Question: # How can i put tab as like this at above..
i want this type of tab when i click item it show on above,can anyone give snippet or links..
and please tell brief if available how can i do this..
as show in figure the red rectangle is there any android tools for that or library....
or directly i can do by code??
Thanks in advance
## Rectangle describe what i want
belove is image

..
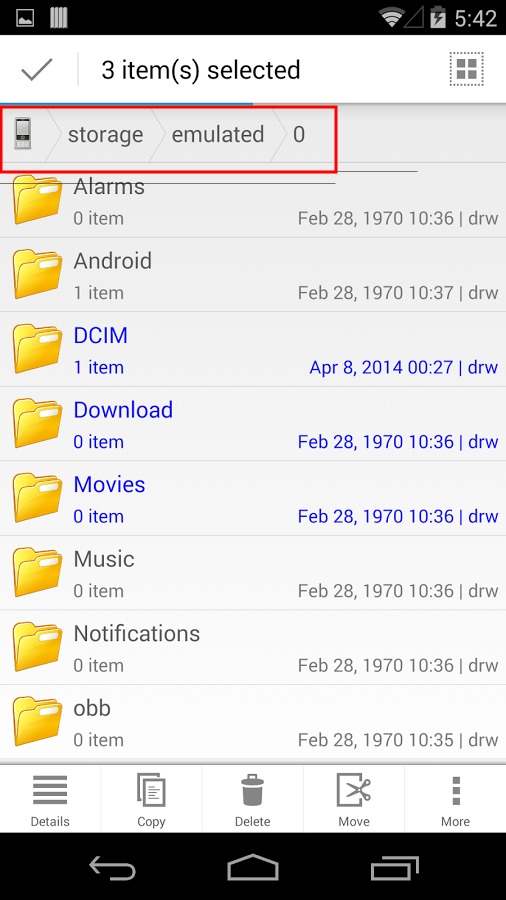
Answer: I have made a simple project for you. You should make it more beautiful as I wasn't focusing on that, just on the code.
First add these values to your
'''
<resources>
<color name="buttonGrey">#7A7A7A</color>
<color name="layoutHolderStartColor">#F7F7F7</color>
<color name="layoutHolderEndColor">#E1E1E1</color>
</resources>
'''
Next create some background for the button holder and name it
'''
<shape xmlns:android="http://schemas.android.com/apk/res/android">
<gradient
android:startColor="@color/layoutHolderStartColor"
android:endColor="@color/layoutHolderEndColor"
android:angle="270"
/>
<corners android:radius="3dp" />
</shape>
'''
Now create
'''
<RelativeLayout
xmlns:android="http://schemas.android.com/apk/res/android"
android:layout_width="match_parent"
android:layout_height="match_parent"
>
<RelativeLayout
android:id="@+id/pathHolder"
android:layout_width="match_parent"
android:layout_height="35dp"
android:layout_alignParentTop="true"
android:background="@drawable/gradient_button_holder"
android:gravity="center_vertical">
<Button
android:id="@+id/btnAdd"
android:layout_width="29dp"
android:layout_height="29dp"
android:layout_alignParentRight="true"
android:layout_marginBottom="3dp"
android:layout_marginLeft="3dp"
android:layout_marginRight="3dp"
android:layout_marginTop="3dp"
android:background="@color/buttonGrey"
android:gravity="center"
android:onClick="onBtnAdd"
android:text="+"
android:textSize="15sp"/>
<ImageView
android:layout_width="wrap_content"
android:layout_height="wrap_content"
android:contentDescription="@string/app_name"
android:src="@drawable/seperator"
android:visibility="gone"/>
<HorizontalScrollView
android:id="@+id/btnScrollView"
android:layout_width="wrap_content"
android:layout_height="35dp"
android:layout_alignParentLeft="true"
android:layout_toLeftOf="@id/btnAdd">
<LinearLayout
android:id="@+id/btnFolderHolder"
android:layout_width="wrap_content"
android:layout_height="35dp"
android:orientation="horizontal">
</LinearLayout>
</HorizontalScrollView>
</RelativeLayout>
</RelativeLayout>
'''
Next create the class
'''
import android.annotation.SuppressLint;
import android.os.Build;
import android.view.View;
import java.util.concurrent.atomic.AtomicInteger;
public class Utils {
private static final AtomicInteger sNextGeneratedId = new AtomicInteger(1);
/**
* Generate a value suitable for use in setId(int}.
* This value will not collide with ID values generated at build time by aapt for R.id.
*
* @return a generated ID value
*/
private static int generateViewId() {
for (; ; ) {
final int result = sNextGeneratedId.get();
// aapt-generated IDs have the high byte nonzero; clamp to the range under that.
int newValue = result + 1;
if (newValue > 0x00FFFFFF) {
newValue = 1; // Roll over to 1, not 0.
}
if (sNextGeneratedId.compareAndSet(result, newValue)) {
return result;
}
}
}
@SuppressLint("NewApi")
public static int generateId() {
if (Build.VERSION.SDK_INT < Build.VERSION_CODES.JELLY_BEAN_MR1) {
return generateViewId();
}
else {
return View.generateViewId();
}
}
}
'''
And finally the MainActivity
'''
import android.graphics.Color;
import android.os.Environment;
import android.support.v7.app.ActionBarActivity;
import android.os.Bundle;
import android.util.TypedValue;
import android.view.View;
import android.view.ViewGroup;
import android.view.ViewTreeObserver;
import android.widget.Button;
import android.widget.HorizontalScrollView;
import android.widget.ImageView;
import android.widget.LinearLayout;
import android.widget.Toast;
import java.io.File;
public class MainActivity extends ActionBarActivity {
private LinearLayout btnHolder;
private HorizontalScrollView scroller; //parent folders
private ViewTreeObserver observer; //needed for the scroll to the end
private Toast toast;
@Override
protected void onCreate(Bundle savedInstanceState) {
super.onCreate(savedInstanceState);
setContentView(R.layout.activity_main);
init();
makeButtons(Environment.getExternalStorageDirectory().getPath(), "Folder1", "Folder2", "Folder3");
}
private void makeButtons(String... values) {
StringBuilder sb = new StringBuilder(values.length * 2);
for (int i = 0; i < values.length - 1; ++i) {
sb.append(values[i]);
sb.append(File.separator);
addButton(values[i], sb.toString(), true);
}
sb.append(values[values.length - 1]);
addButton(values[values.length - 1], sb.toString(), false);
}
private void init() {
setWidgetConnections();
observer = scroller.getViewTreeObserver();
observer.addOnGlobalLayoutListener(new ViewTreeObserver.OnGlobalLayoutListener() {
public void onGlobalLayout() {
// this will always scroll to the last folder (displayed on the
// right)
scroller.fullScroll(HorizontalScrollView.FOCUS_RIGHT);
}
});
}
private void setWidgetConnections() {
btnHolder = (LinearLayout) findViewById(R.id.btnFolderHolder);
scroller = (HorizontalScrollView) findViewById(R.id.btnScrollView);
}
public void onBtnAdd(View v) {
}
private void addButton(final String text, final String path, boolean withImage) {
// Dynamic call to add buttons
LinearLayout.LayoutParams params = new LinearLayout.LayoutParams(LinearLayout.LayoutParams.WRAP_CONTENT, ViewGroup.LayoutParams.WRAP_CONTENT);
Button btn = new Button(this);
btn.setId(Utils.generateId());
btn.setText(text);
btn.setTextColor(Color.BLACK);
btn.setTextSize(TypedValue.COMPLEX_UNIT_DIP, 12);
btn.setOnClickListener(new View.OnClickListener() {
public void onClick(View v) {
goToPath(path);
}
});
//btn.setBackgroundResource(R.drawable.gradient_button_holder);
btnHolder.addView(btn, params);
if (withImage) {
ImageView view = new ImageView(this);
view.setBackgroundResource(R.drawable.seperator2);
btnHolder.addView(view, params);
}
}
private void goToPath(String path) {
showToast(path);
}
private void showToast(String text) {
if (toast != null) {
toast.cancel();
}
toast = Toast.makeText(this, text, Toast.LENGTH_SHORT);
toast.show();
}
}
'''
This is the final result and also note that it is horizontally scrollable

You can download the whole project <URL>